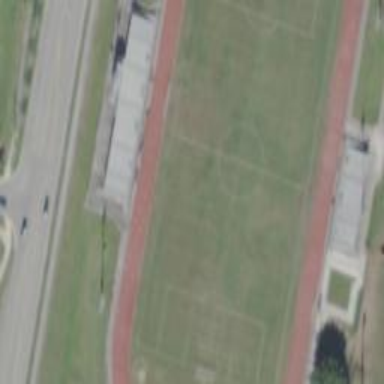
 providing leisure land for sports activities."